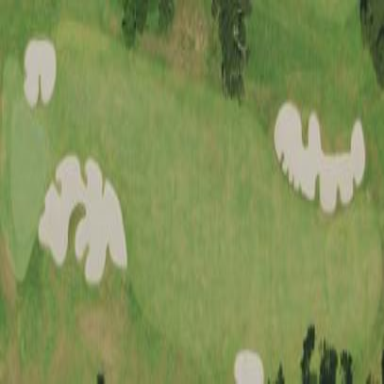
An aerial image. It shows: Well-maintained grassy area designated for golf. It is golf fairway that is regularly mown.